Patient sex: M
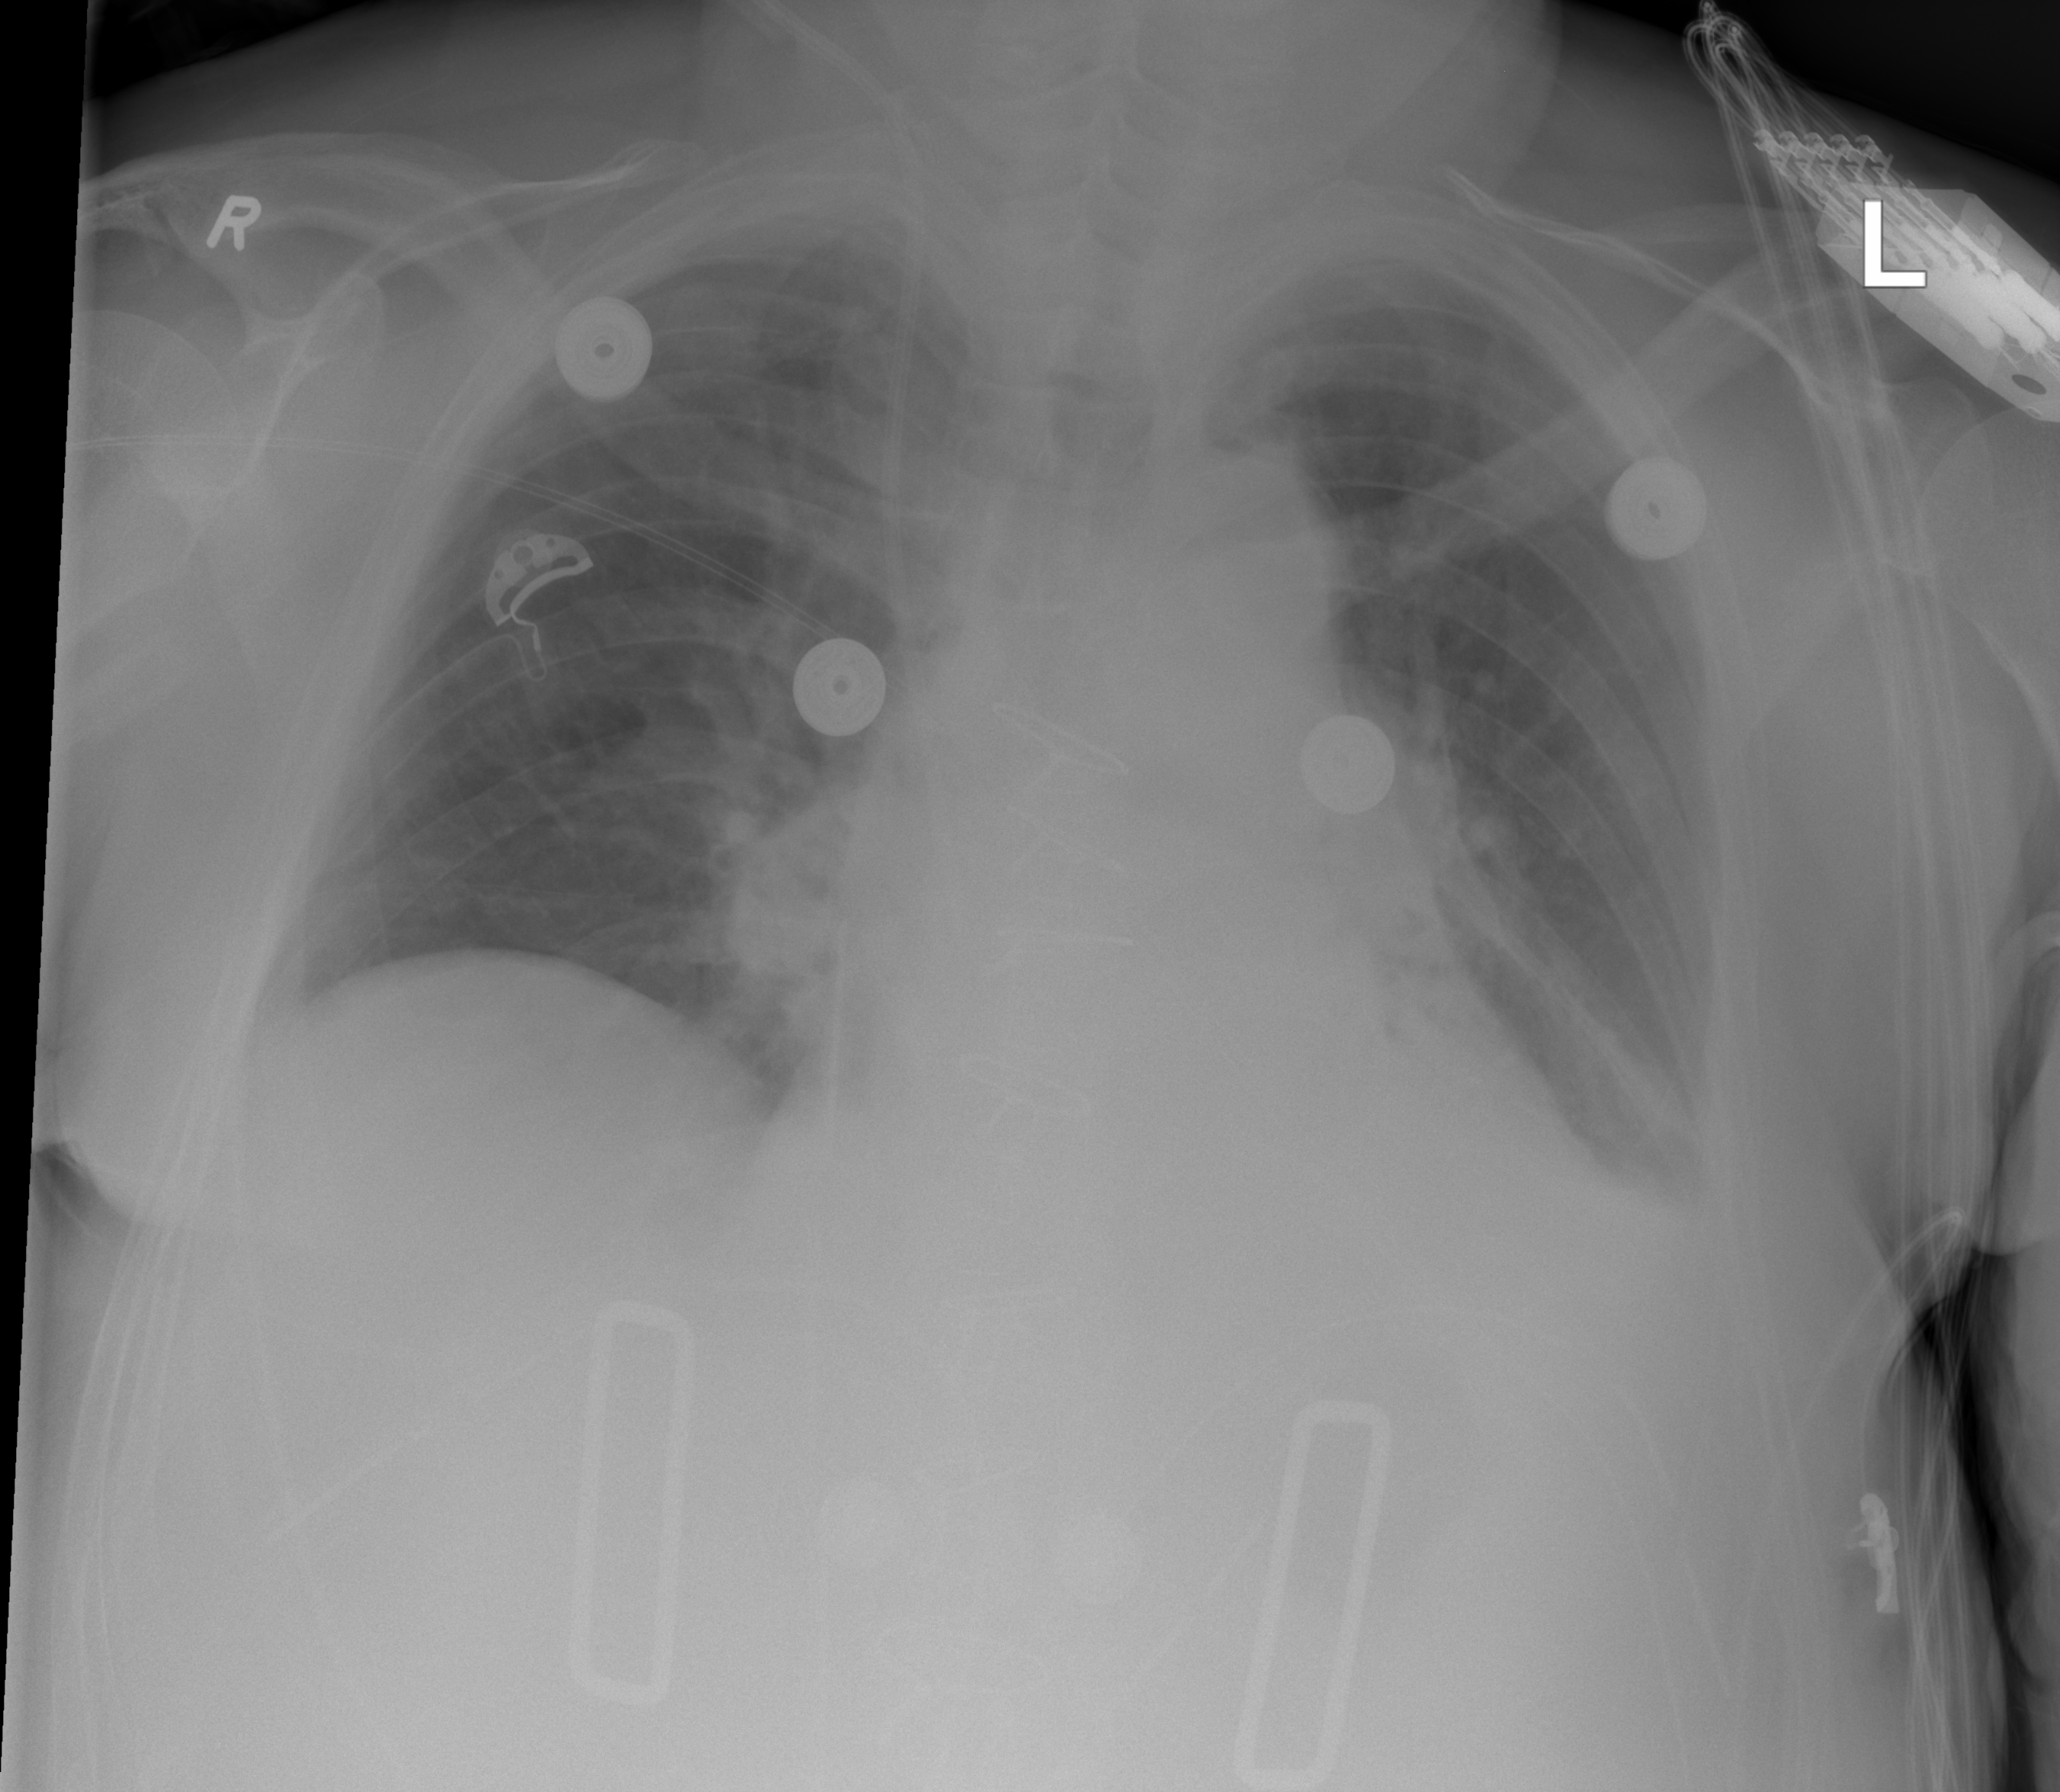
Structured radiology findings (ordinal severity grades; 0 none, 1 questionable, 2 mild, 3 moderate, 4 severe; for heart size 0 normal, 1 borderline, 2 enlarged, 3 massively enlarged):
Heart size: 2
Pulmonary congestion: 0
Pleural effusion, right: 0
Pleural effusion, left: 2
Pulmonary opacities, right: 0
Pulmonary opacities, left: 1
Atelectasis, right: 0
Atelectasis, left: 2